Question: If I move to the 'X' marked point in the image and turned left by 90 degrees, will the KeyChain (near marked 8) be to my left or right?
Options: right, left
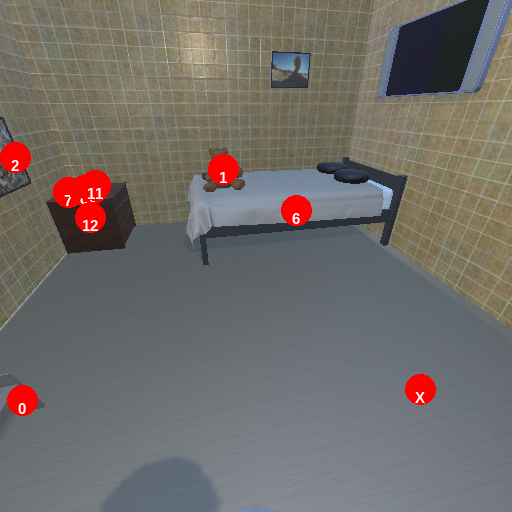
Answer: right